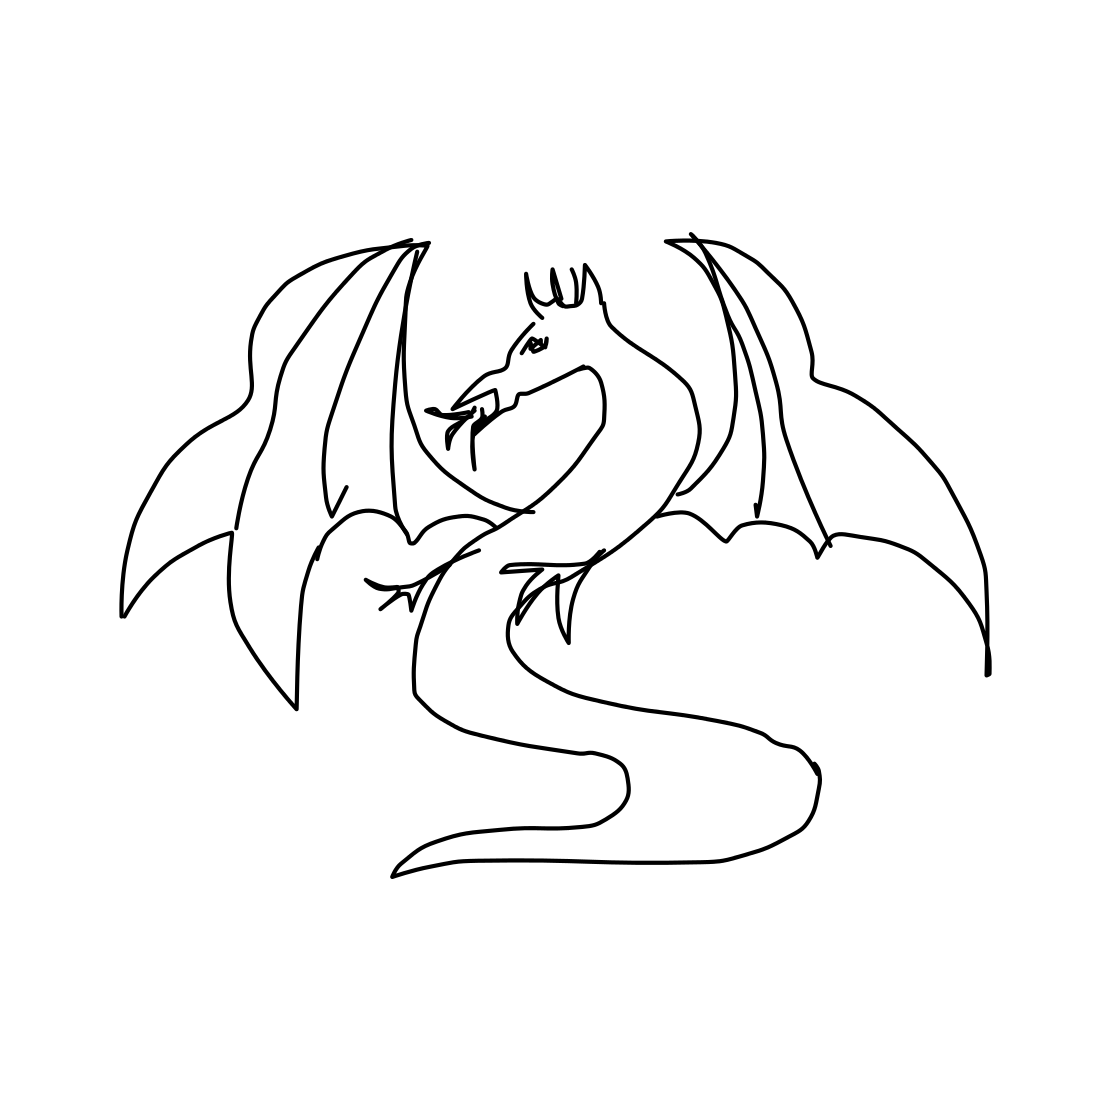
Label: dragon